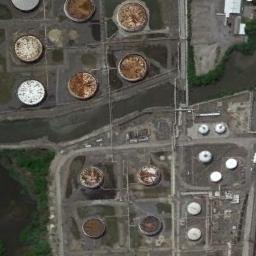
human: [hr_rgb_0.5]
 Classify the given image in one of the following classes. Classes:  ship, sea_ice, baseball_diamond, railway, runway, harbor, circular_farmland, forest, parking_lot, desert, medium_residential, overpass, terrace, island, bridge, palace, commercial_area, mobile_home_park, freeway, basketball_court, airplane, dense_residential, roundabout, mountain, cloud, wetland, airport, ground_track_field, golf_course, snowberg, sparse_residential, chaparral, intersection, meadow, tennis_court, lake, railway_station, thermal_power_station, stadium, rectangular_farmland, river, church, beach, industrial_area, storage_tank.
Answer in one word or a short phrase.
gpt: storage_tank